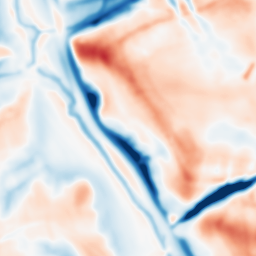
Category: multiscale
Decomposition family: dog_multiscale
Decomposition parameters: sigma_ratio: 1.6
n_scales: 4
base_sigma: 2
Upsampling method: linear_exact
Upsampling parameters: scale: 2
Upsampling scale: 2